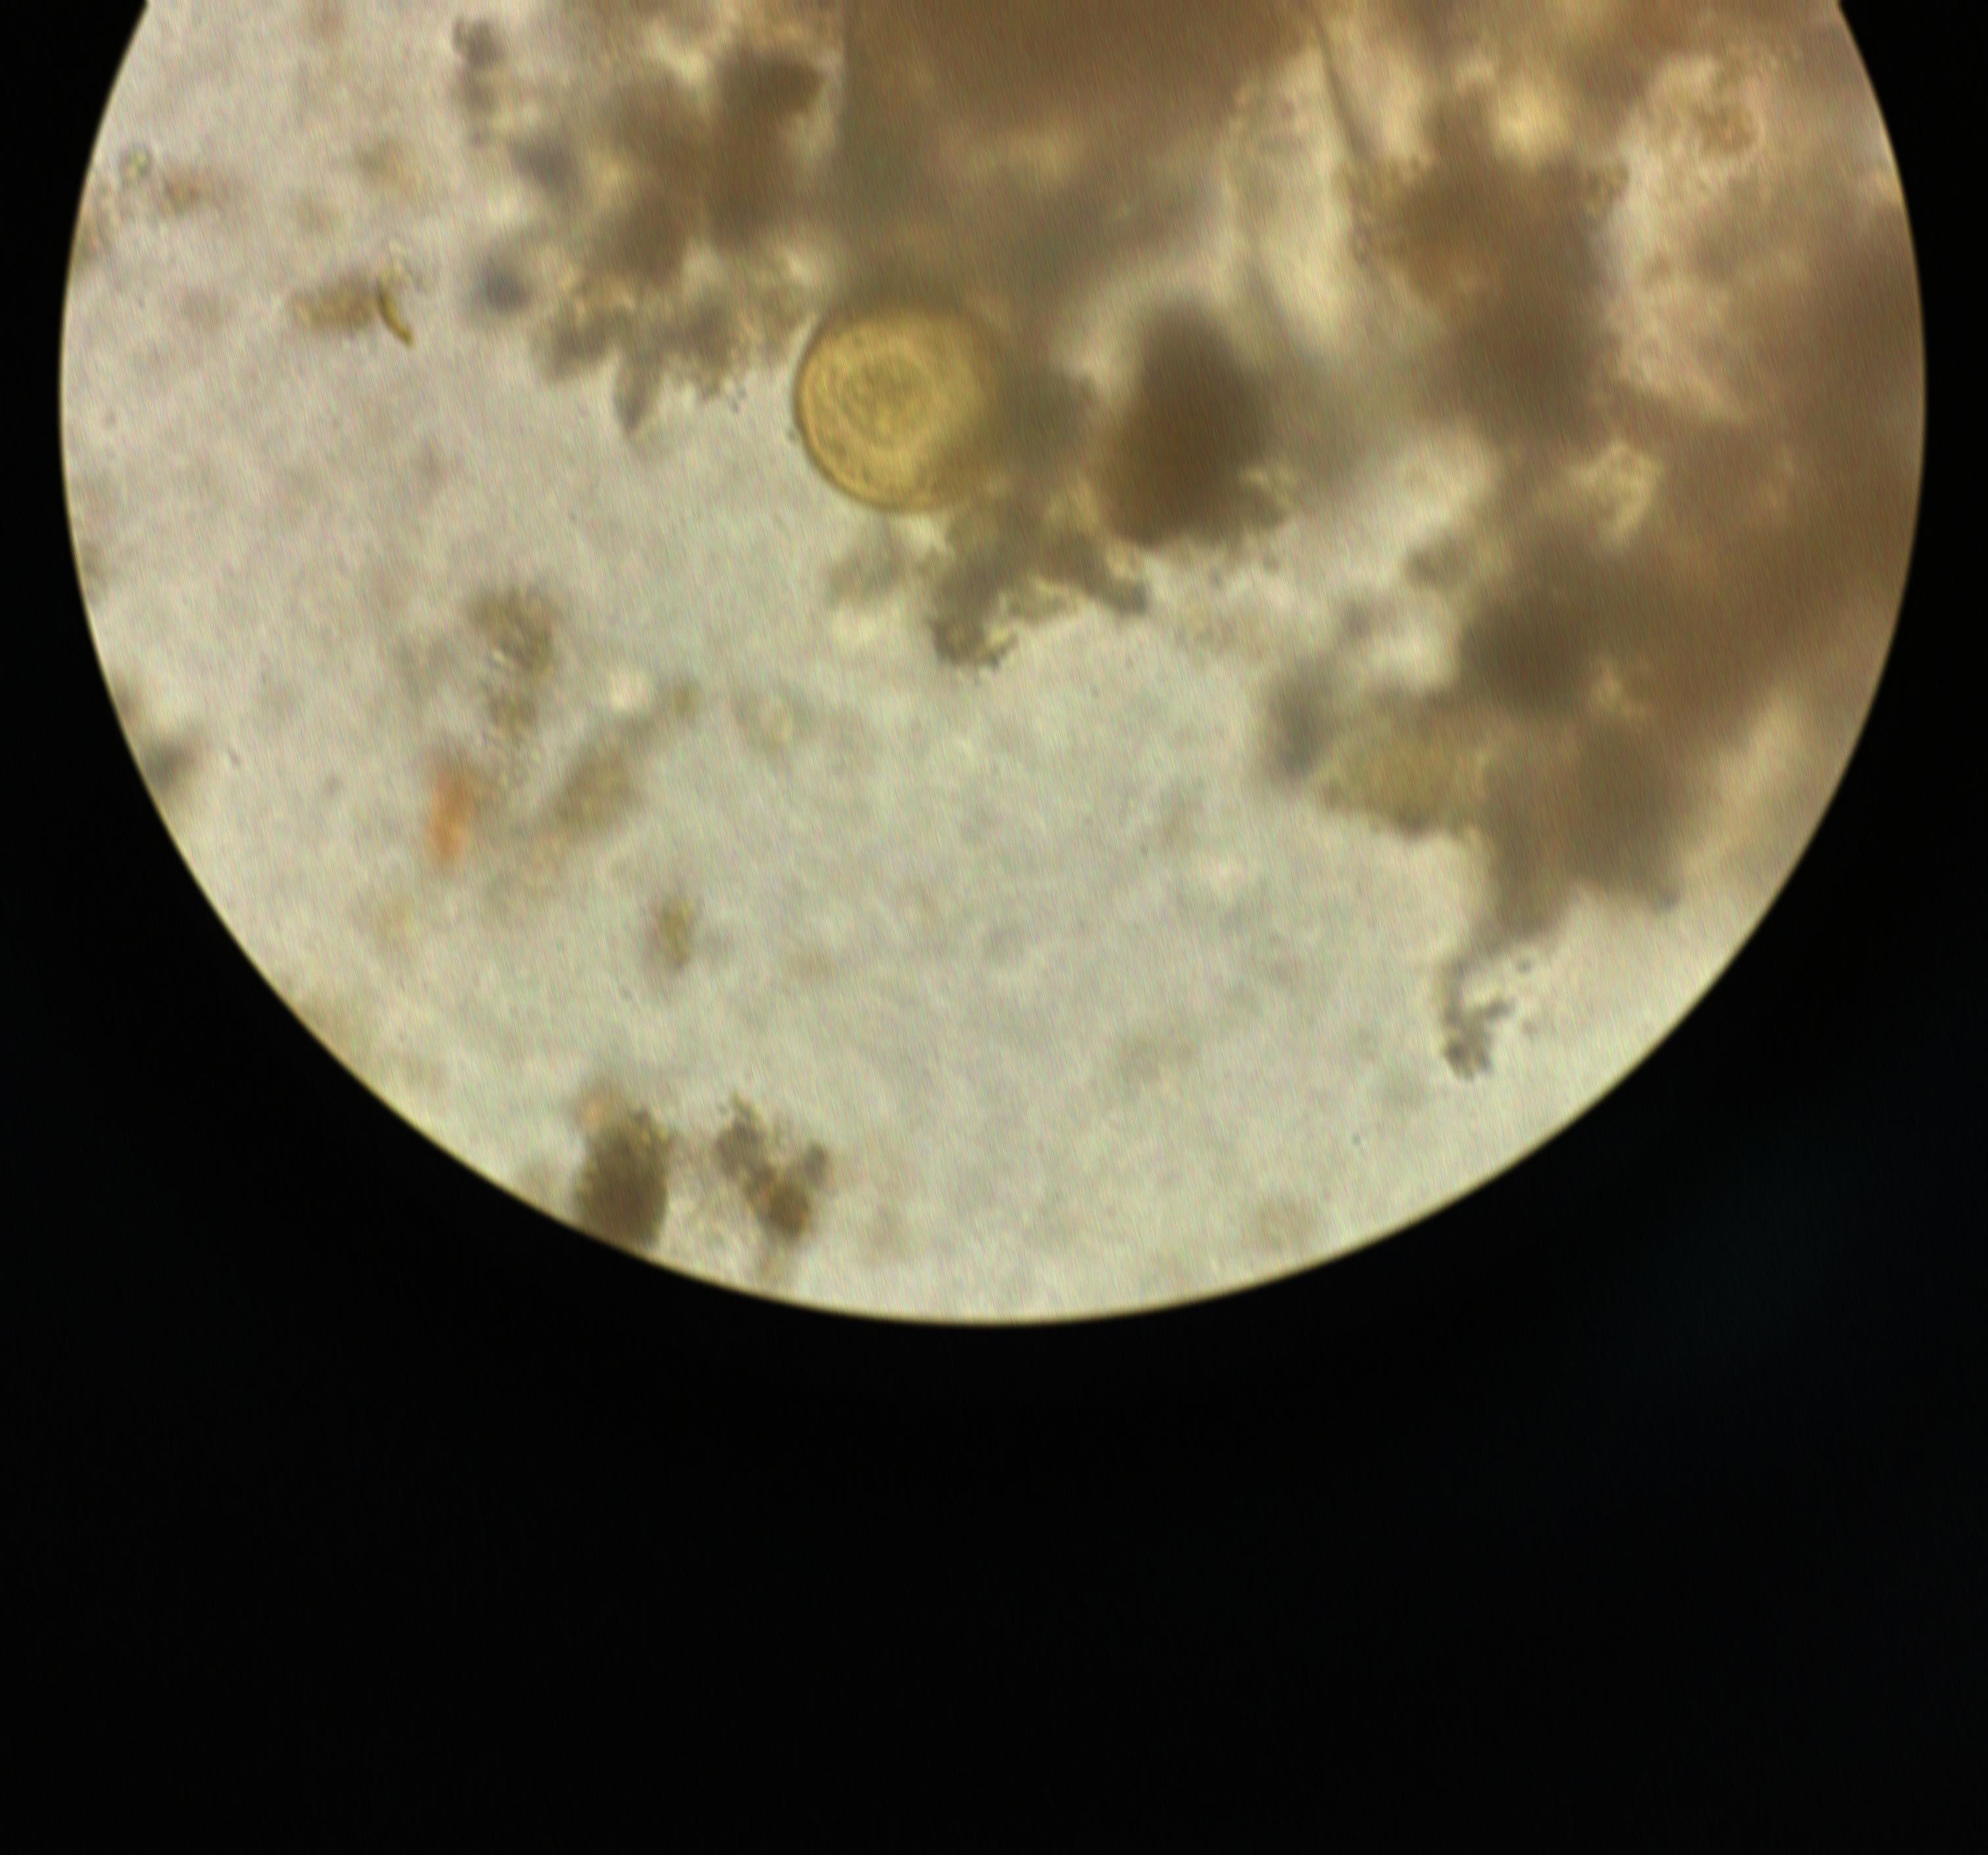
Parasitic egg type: Hymenolepis diminuta